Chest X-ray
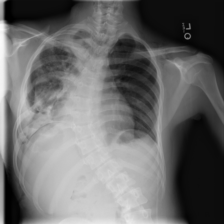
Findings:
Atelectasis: negative
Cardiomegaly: negative
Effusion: negative
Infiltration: negative
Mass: negative
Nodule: negative
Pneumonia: negative
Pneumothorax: negative
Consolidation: negative
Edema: negative
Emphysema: negative
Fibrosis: negative
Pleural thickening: negative
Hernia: negative